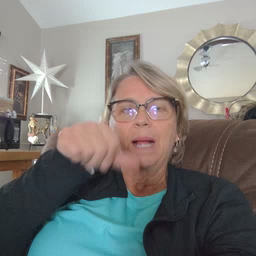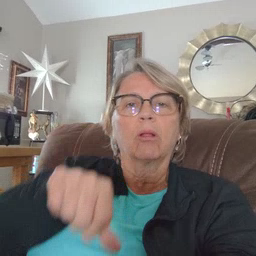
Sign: puzzle